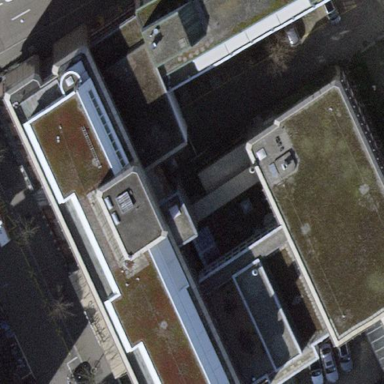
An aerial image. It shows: Building.